Question:
I'm not able to compile the code in masterViewController as
I'm receiving an error 'UITableView' does not have member named 'textLabel'
'''
var urls = [NSURL(string: "http://trialwebsite.ucoz.com/GurujiHymns/02_BIGDI_MERI_TAQDIR_KO_Singer_Masoom_Thakur.mp3")!,NSURL(string: "http://trialwebsite.ucoz.com/GurujiHymns/02_BIGDI_MERI_TAQDIR_KO_Singer_Masoom_Thakur.mp3")!,NSURL(string: "http://trialwebsite.ucoz.com/GurujiHymns/03_GURU_JI_TERI_REHMAT_Singer_Sada_Thakur.mp3")!]
override func tableView(tableView: UITableView, cellForRowAtIndexPath indexPath: NSIndexPath) -> UITableViewCell {
let cell = tableView.dequeueReusableCellWithIdentifier("Cell", forIndexPath: indexPath) as! UITableViewCell
let object = objects[indexPath.row] as! NSDate
cell.textLabe!.text = NSURL(string: urls)[indexPath.row] // error UITableView does not have member named textLabel
return cell
}
'''
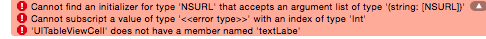
Answer: You are written
'''
cell.textLabe!.text
'''
you have to write
'''
cell.textLabel!.text
'''
To print url string in textLabel
'''
cell.textLabel!.text = urls[indexPath.row].absoluteString!
'''